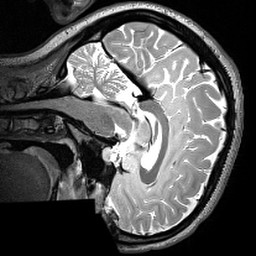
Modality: T2w
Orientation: sagittal
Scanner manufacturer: siemens
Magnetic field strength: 3 T
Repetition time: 3 s
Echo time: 0.418 s